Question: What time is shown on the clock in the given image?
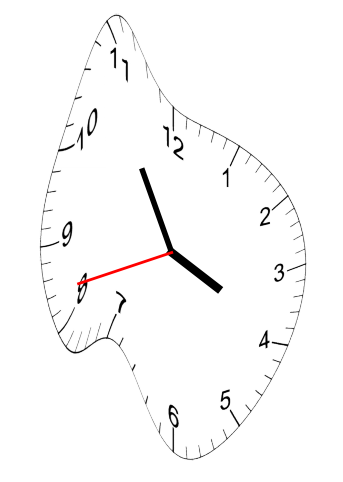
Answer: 03:54:42